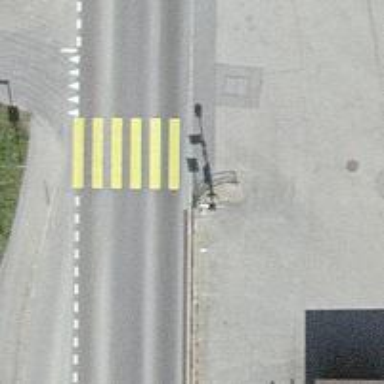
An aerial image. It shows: Public transport stop position.